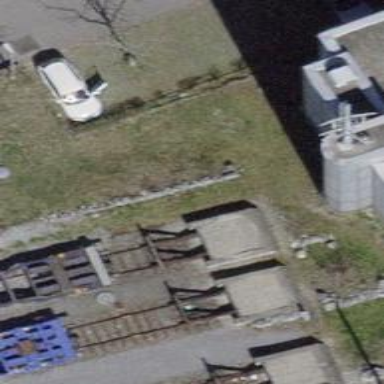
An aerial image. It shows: Railway buffer stop.